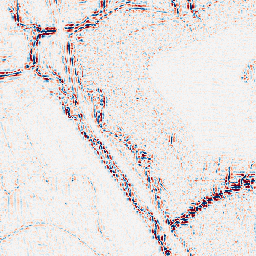
Category: wavelet
Decomposition family: wavelet_biorthogonal
Decomposition parameters: wavelet: bior2.4
level: 2
Upsampling method: quartic
Upsampling parameters: scale: 8
Upsampling scale: 8